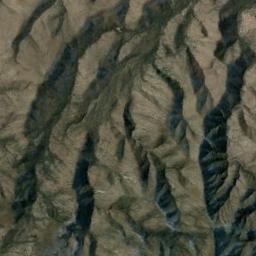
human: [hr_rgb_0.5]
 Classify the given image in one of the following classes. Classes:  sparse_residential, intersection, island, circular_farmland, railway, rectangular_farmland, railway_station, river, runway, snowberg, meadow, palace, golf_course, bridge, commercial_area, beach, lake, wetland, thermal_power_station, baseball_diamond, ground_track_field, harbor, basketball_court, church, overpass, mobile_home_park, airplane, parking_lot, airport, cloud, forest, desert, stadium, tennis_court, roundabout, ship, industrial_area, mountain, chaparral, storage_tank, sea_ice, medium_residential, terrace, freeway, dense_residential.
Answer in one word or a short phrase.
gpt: mountain